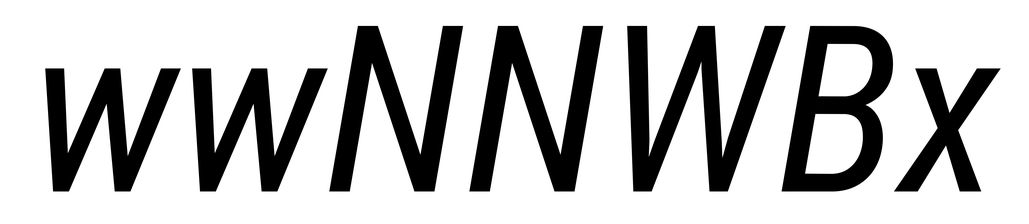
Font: Roboto-Italic_Condensed_Italic